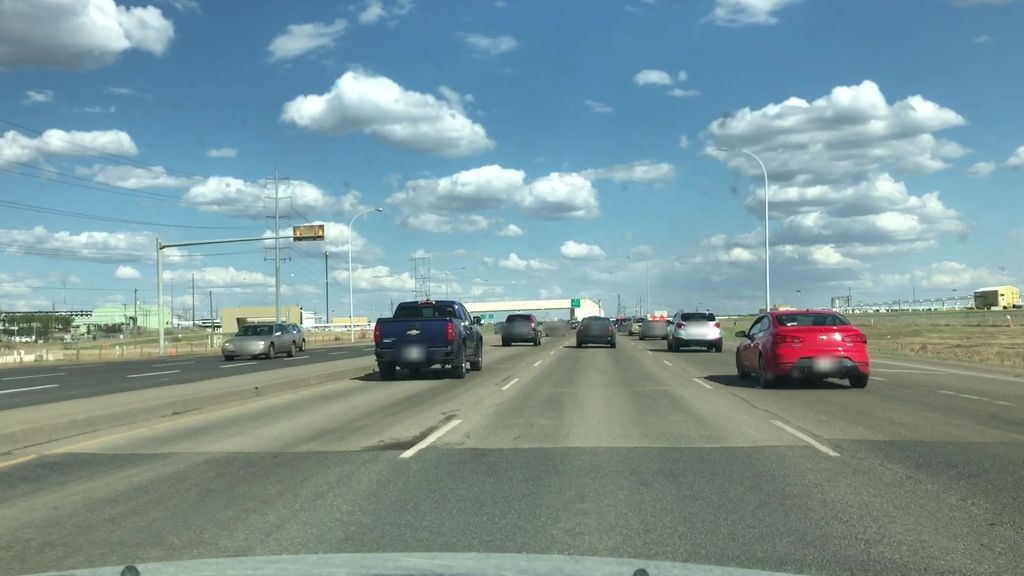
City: edmonton